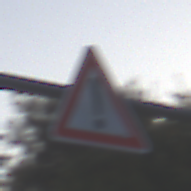
Verkehrszeichen: Gefahrenstelle
Umgebung: Outdoor, Urban
Tageszeit: SunriseSunset
Wetter: Clear
Licht: Natural
Jahreszeit: NotSpecified
Kontrast: LowContrast